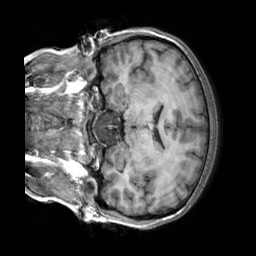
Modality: T1w
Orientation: coronal
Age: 20
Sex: female
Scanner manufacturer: siemens
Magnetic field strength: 3 T
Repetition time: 2.3 s
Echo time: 0.00303 s